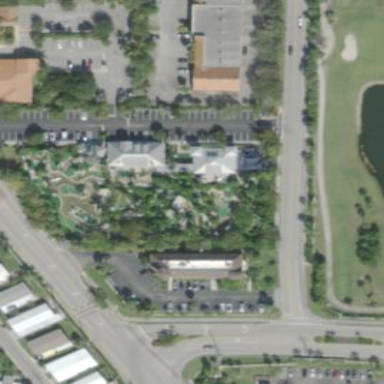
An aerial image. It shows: Miniature golf leisure land.